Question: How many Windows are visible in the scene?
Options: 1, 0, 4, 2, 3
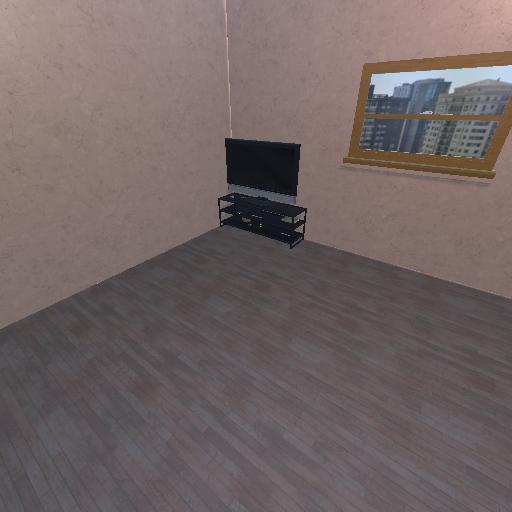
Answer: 1